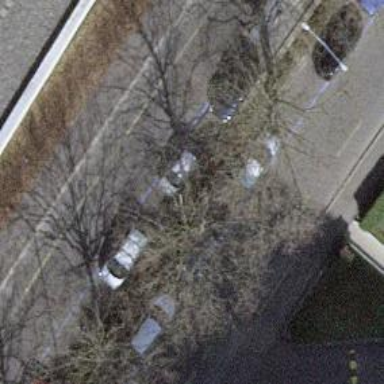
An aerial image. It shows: Avenue of trees.